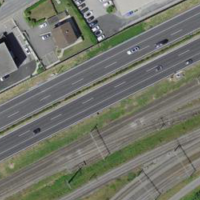
EUNIS habitat code: 57
Species observed at this site:
Pica pica
Falco tinnunculus
Corvus corone
Columba livia